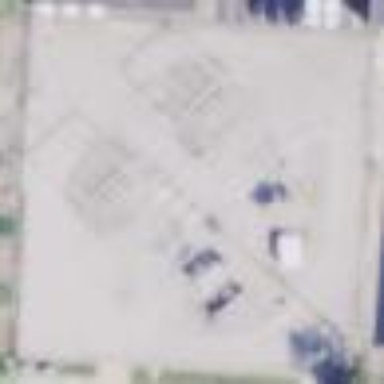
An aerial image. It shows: Power substation.